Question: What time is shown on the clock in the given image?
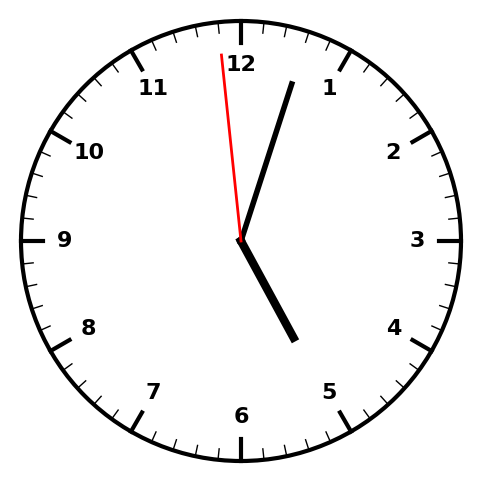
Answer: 05:02:59